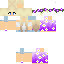
A female human skin with pale skin, wearing blonde long hair dressed in a blue tshirt and blue shorts, featuring a closed mouth.